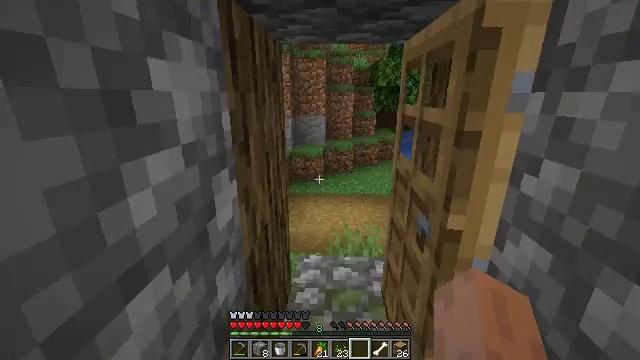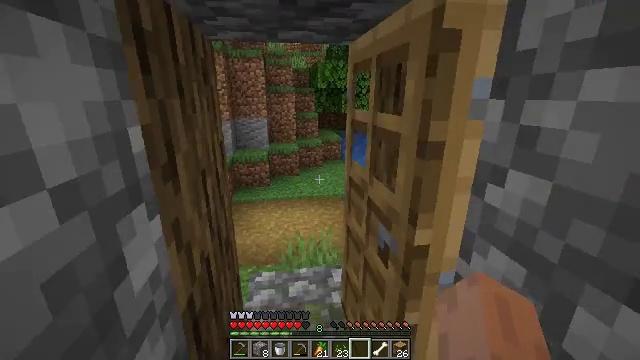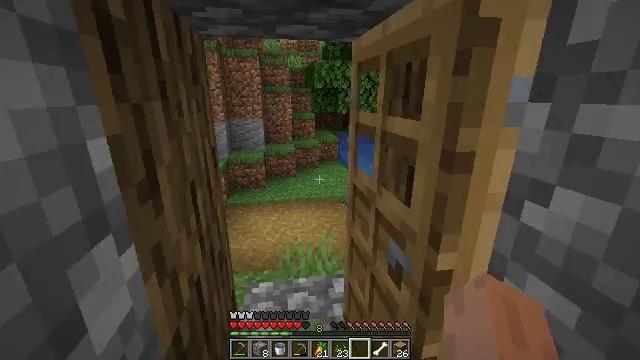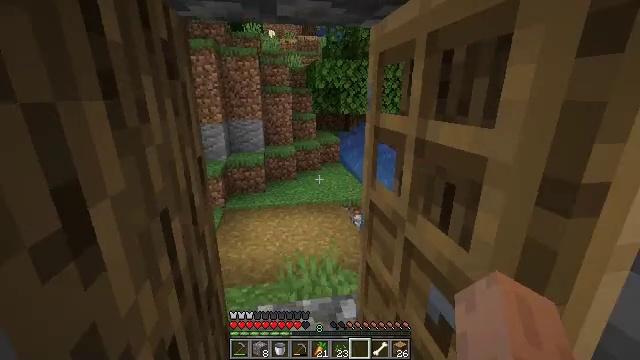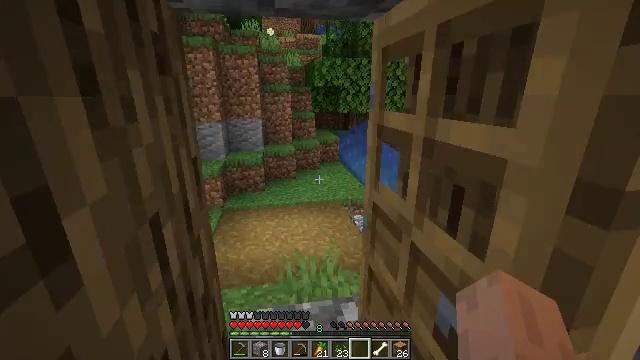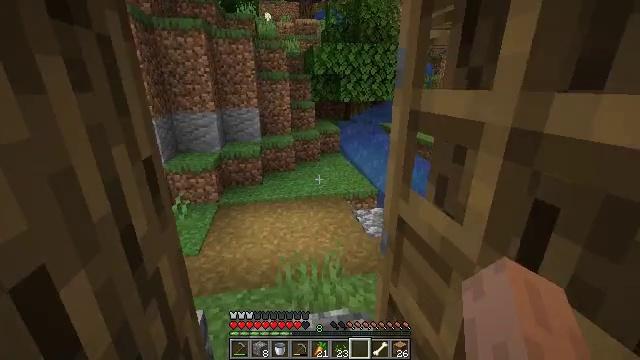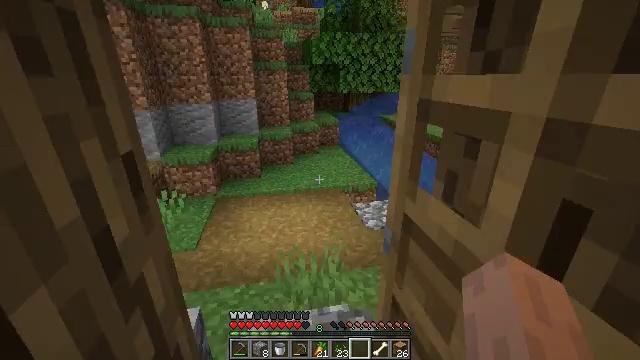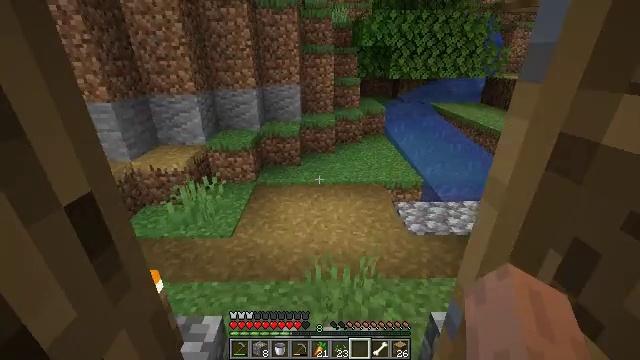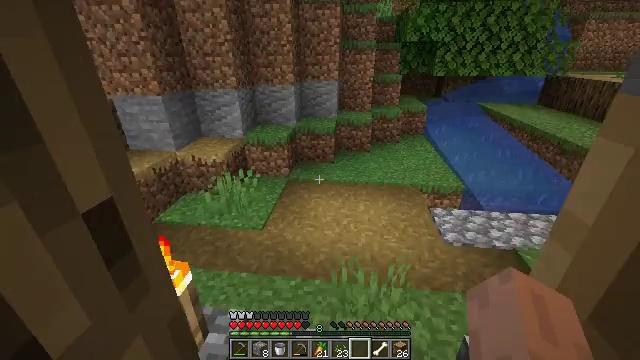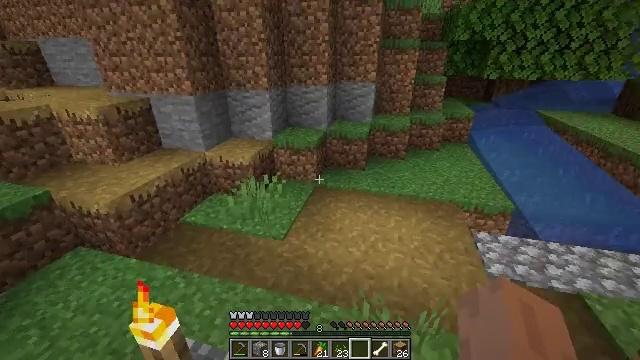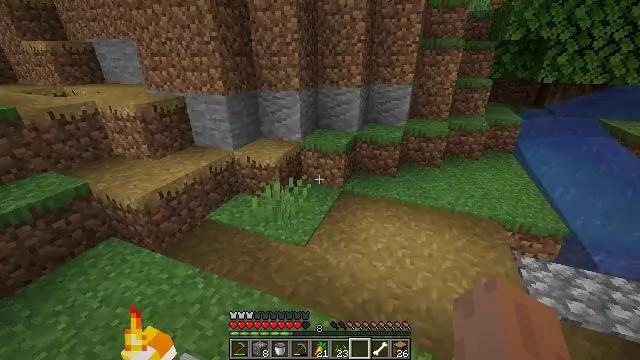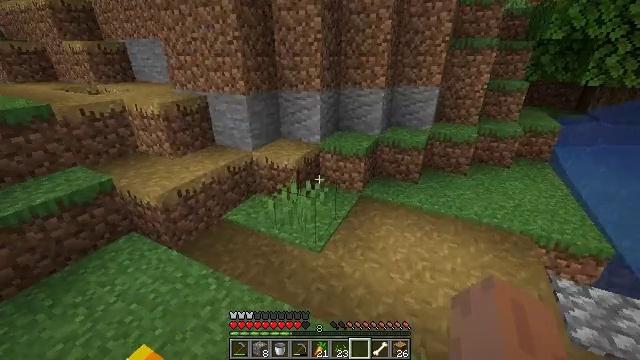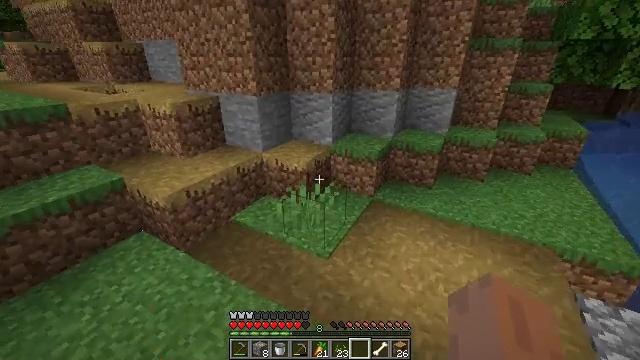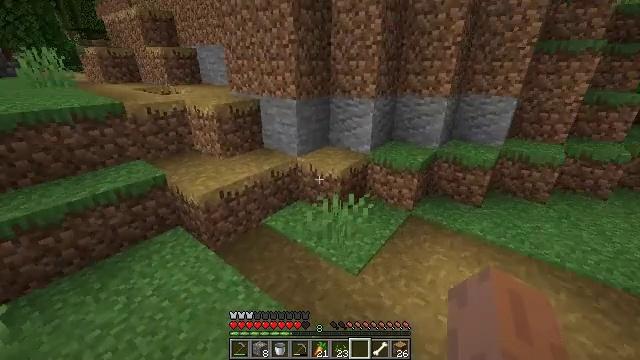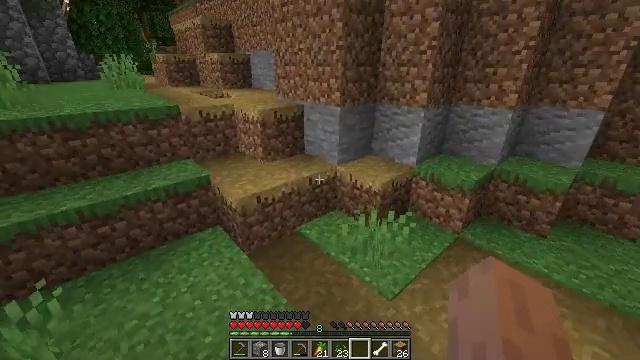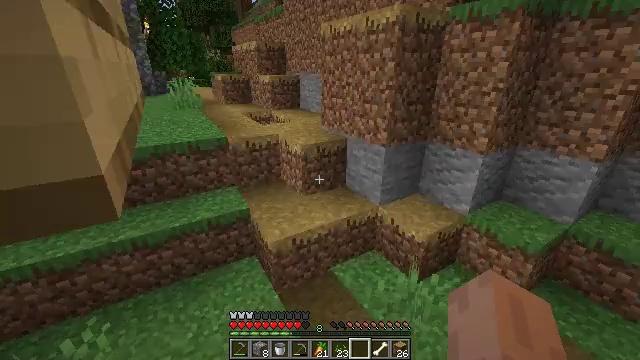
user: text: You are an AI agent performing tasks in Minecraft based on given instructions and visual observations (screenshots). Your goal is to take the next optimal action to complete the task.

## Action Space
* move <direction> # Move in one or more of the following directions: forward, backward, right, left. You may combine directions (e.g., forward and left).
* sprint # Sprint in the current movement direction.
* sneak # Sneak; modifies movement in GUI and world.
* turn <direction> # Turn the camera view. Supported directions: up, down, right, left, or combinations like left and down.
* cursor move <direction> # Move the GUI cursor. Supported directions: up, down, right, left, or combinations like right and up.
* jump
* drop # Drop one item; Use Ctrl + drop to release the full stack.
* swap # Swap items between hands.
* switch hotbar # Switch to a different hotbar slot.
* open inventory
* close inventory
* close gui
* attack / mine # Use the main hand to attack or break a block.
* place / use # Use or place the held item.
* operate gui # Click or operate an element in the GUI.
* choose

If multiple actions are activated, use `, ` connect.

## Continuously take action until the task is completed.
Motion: motion action
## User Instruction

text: Attack the bookshelf to recycle it.
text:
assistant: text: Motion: move forward, turn right
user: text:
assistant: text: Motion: move forward
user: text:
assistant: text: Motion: move forward
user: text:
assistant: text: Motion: move forward
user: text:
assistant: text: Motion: move forward, turn down
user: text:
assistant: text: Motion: move forward, turn down
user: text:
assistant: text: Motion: move forward, turn left and down
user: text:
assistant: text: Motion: move forward, turn left
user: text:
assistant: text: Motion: move forward, turn left
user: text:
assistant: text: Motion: move forward, turn left
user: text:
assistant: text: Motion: move forward, turn left
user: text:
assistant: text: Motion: move forward, turn left
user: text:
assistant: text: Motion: move forward, turn left
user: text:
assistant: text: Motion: move forward, turn left
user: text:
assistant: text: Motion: move forward, turn left and up
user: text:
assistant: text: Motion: move forward, turn left
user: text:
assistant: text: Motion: move forward, turn left
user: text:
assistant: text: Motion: move forward, turn left
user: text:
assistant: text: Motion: move forward, turn left
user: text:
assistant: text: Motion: move forward, turn left and up
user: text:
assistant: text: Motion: move forward, turn left
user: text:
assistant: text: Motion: move forward
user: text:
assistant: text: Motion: move forward
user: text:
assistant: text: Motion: move forward
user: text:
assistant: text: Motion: move forward
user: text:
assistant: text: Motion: move forward
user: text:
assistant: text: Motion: move forward
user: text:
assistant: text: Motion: move forward, jump
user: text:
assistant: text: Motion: move forward, jump
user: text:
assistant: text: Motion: move forward, jump